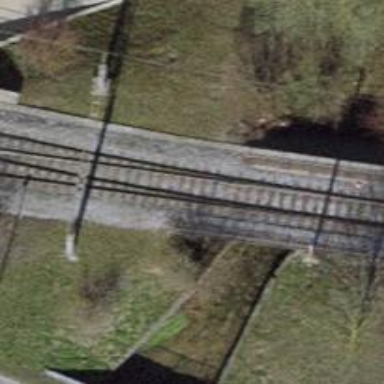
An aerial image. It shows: Railway switch.